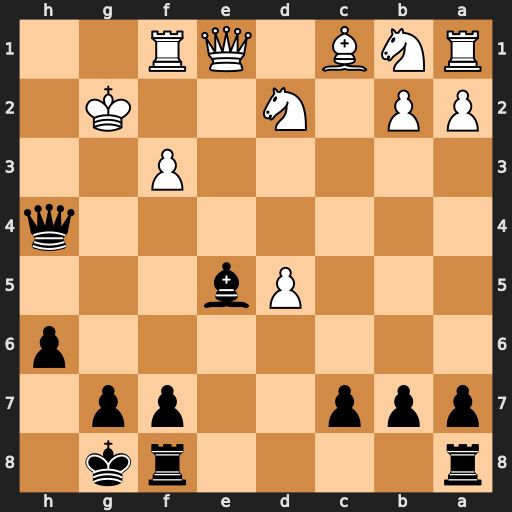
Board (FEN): r4rk1/ppp2pp1/7p/3Pb3/7q/5P2/PP1N2K1/RNB1QR2
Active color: b
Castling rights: -
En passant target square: -
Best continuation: Qh2#